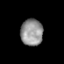
Tissue: prostate
Cell type: Myeloid cells
Senescence score: 0.7245
Nuclear area (px): 579
Mean DAPI intensity: 148.114